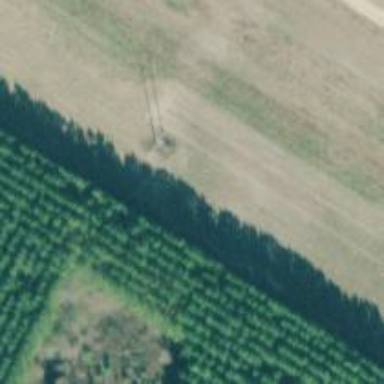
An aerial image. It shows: Power tower.